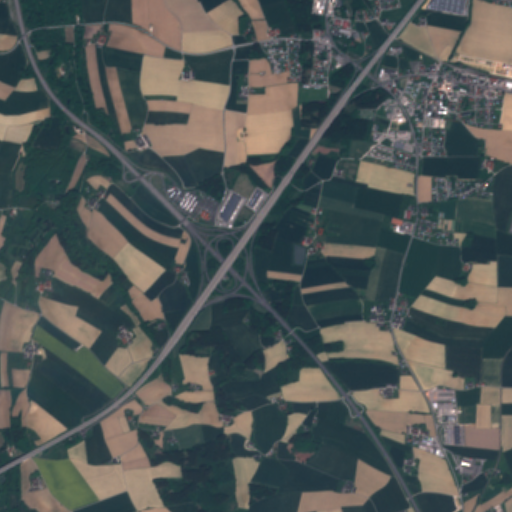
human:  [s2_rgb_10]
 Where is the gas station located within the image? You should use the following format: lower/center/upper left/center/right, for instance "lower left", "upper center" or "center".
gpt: The gas station is located in the upper center of the image.
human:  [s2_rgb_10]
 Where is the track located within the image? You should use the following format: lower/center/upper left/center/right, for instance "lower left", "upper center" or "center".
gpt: The track is located in the upper right of the image.
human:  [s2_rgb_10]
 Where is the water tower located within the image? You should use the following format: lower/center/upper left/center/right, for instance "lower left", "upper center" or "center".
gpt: The water tower is located in the upper right of the image.
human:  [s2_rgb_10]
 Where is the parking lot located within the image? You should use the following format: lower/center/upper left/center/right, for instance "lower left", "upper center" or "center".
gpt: There is no parking lot in the image.